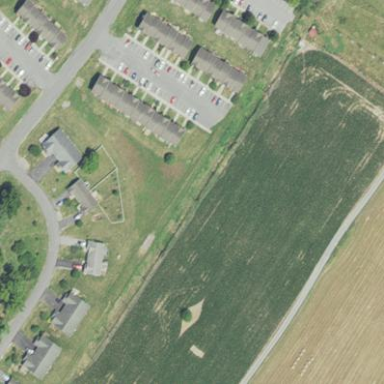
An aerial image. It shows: Grassy area used as driving range for golf.